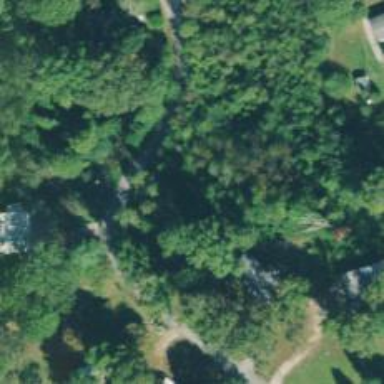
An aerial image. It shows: Culvert tunnel.